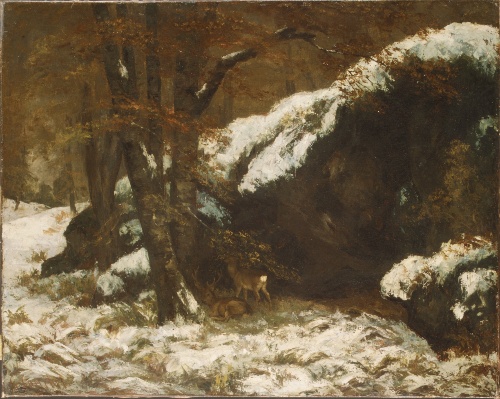
Title: The Deer
Artist: Gustave Courbet
Artist bio: French, Ornans 1819–1877 La Tour-de-Peilz
Date: ca. 1865
Object type: Painting
Classification: Paintings
Medium: Oil on canvas
Dimensions: 29 3/8 x 36 3/8 in. (74.6 x 92.4 cm)
Department: European Paintings
Credit line: H. O. Havemeyer Collection, Gift of Horace Havemeyer, 1929
Accession year: 1929
Repository: Metropolitan Museum of Art, New York, NY
Tags: Deer|Landscapes|Winter|Snow